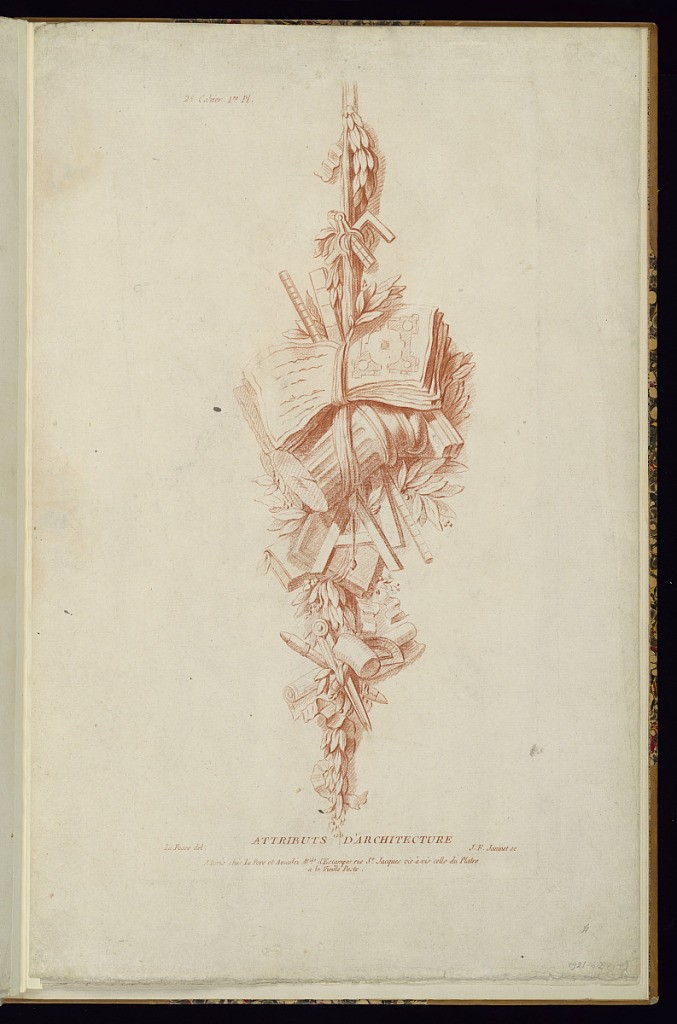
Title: ATTRIBUTS D’ARCHITECTURE
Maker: Jean-Charles Delafosse, French, 1734 – 1789
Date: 1772–77
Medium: Crayon-manner etching in red ink on laid paper
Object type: Print
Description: Design for an ornamental hanging trophy featuring objects associated with architecture. The objects include measuring devices, calipers, rulers, protractor, architectural plans, fragment of a fluted column, laurel leaves, books, scrolls of paper, and ribbons. The plate is titled, numbered, and signed.